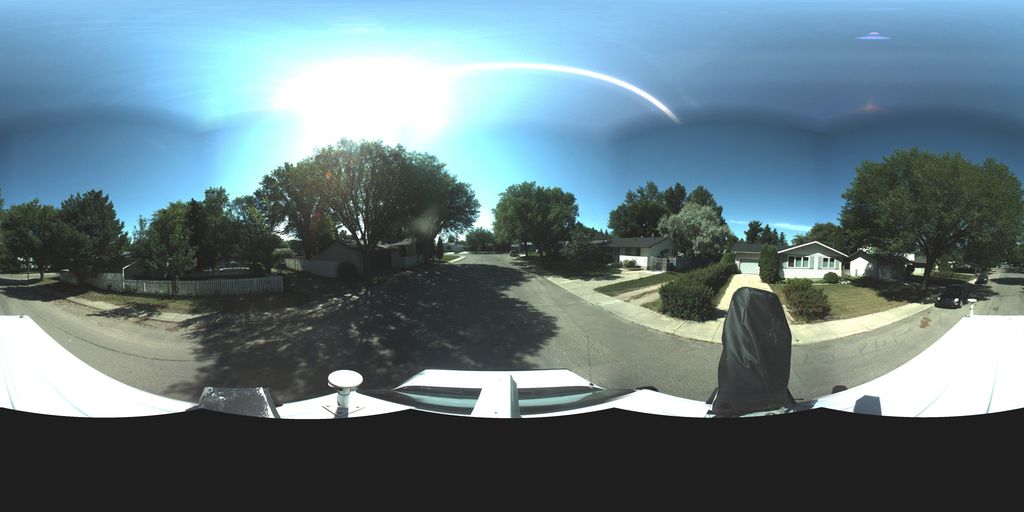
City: saskatoon